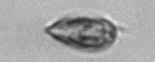
Label: Prorocentrum_triestinum